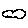
Label: cloud